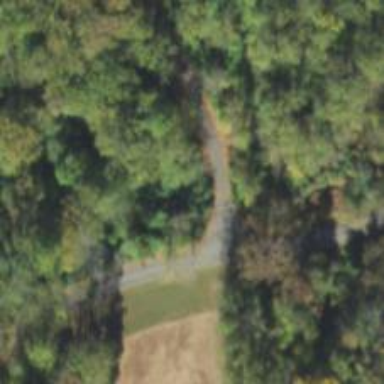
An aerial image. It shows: Unclassified road.